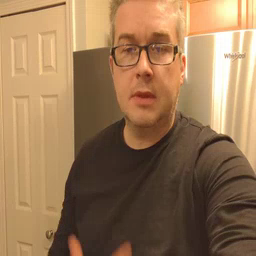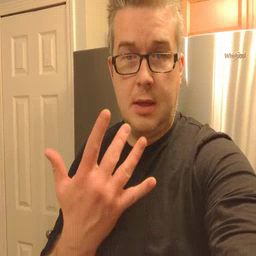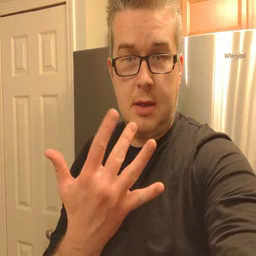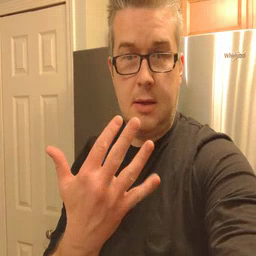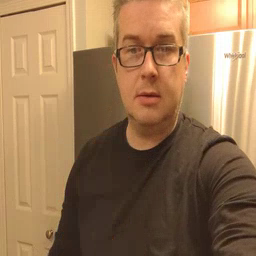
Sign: finger